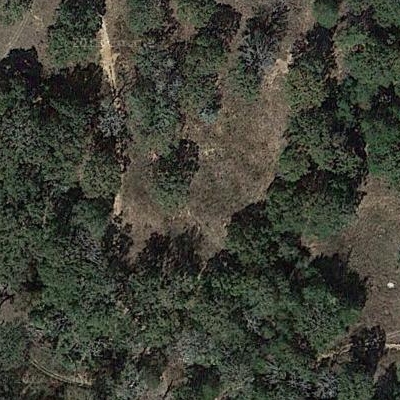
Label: Forest